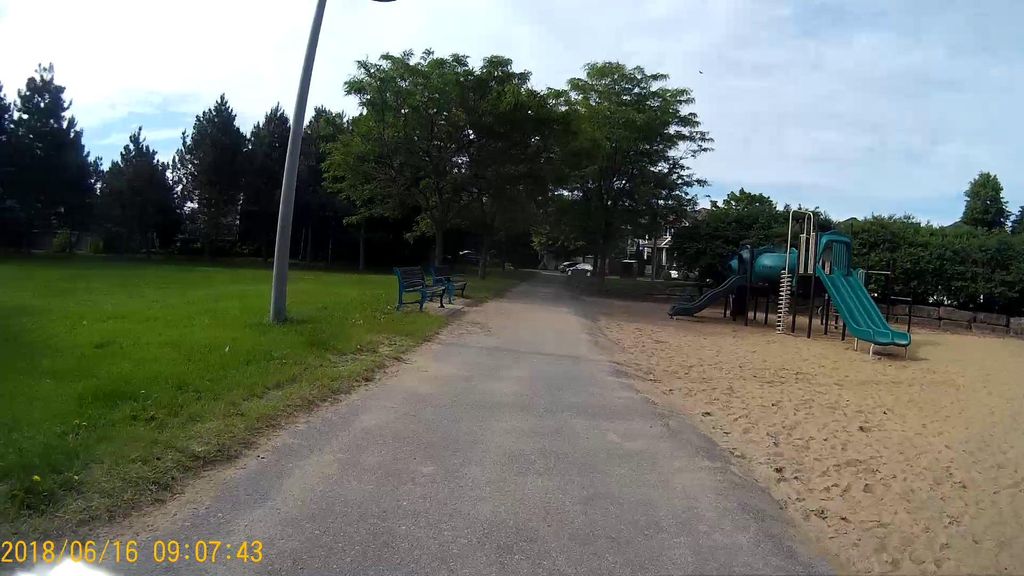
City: ottawa-gatineau